Question: Count the number of objects in the diagram.
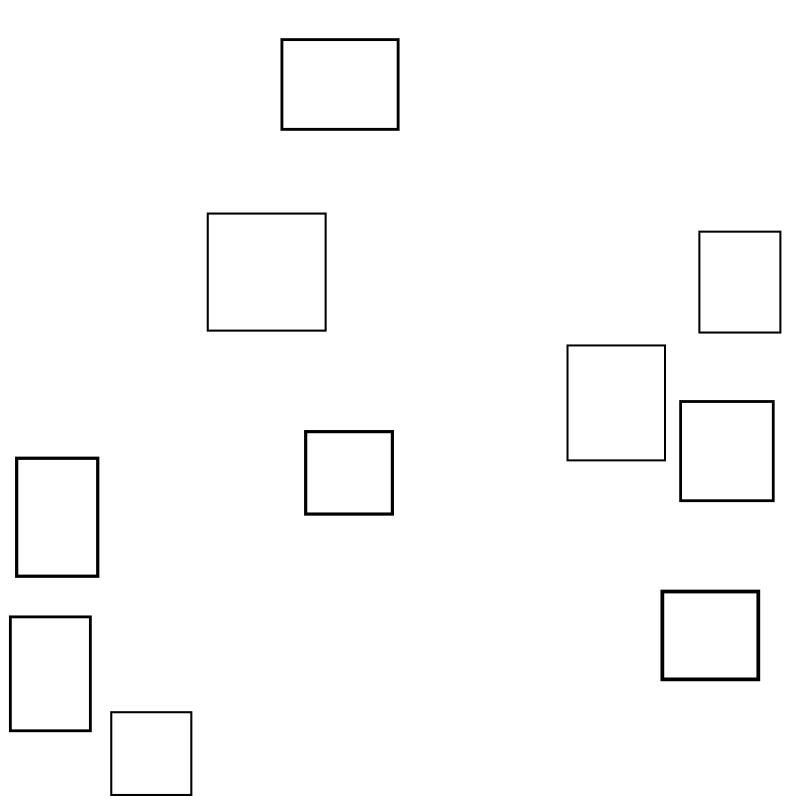
Answer: 10